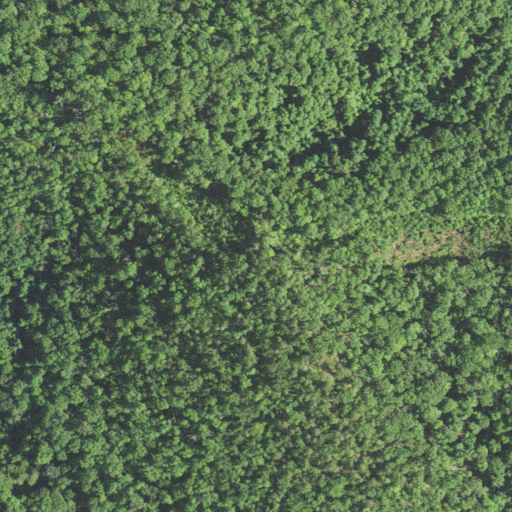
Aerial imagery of ridge(s) in Virginia named Big Crooked Ridge containing deciduous forest, mixed forest, and shrub